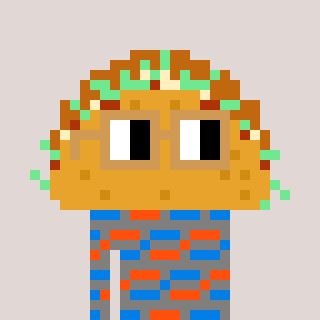
a pixel art character with square brown glasses, a taco-shaped head and a bluegrey-colored body on a warm background